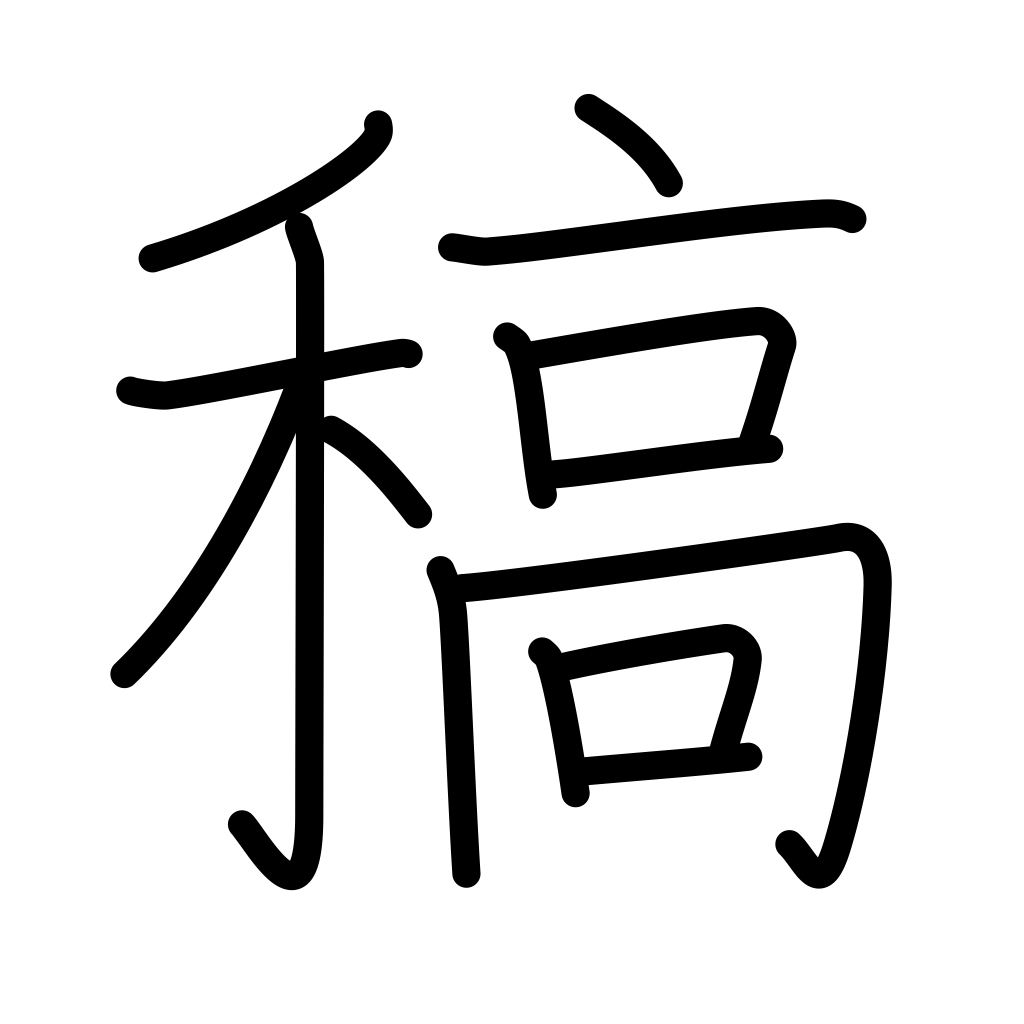
Meaning: draft, copy, manuscript, straw